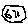
Label: hexagon